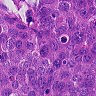
Metastatic tissue present: yes